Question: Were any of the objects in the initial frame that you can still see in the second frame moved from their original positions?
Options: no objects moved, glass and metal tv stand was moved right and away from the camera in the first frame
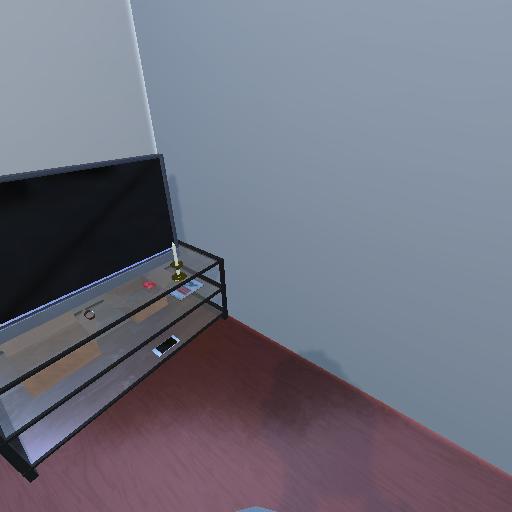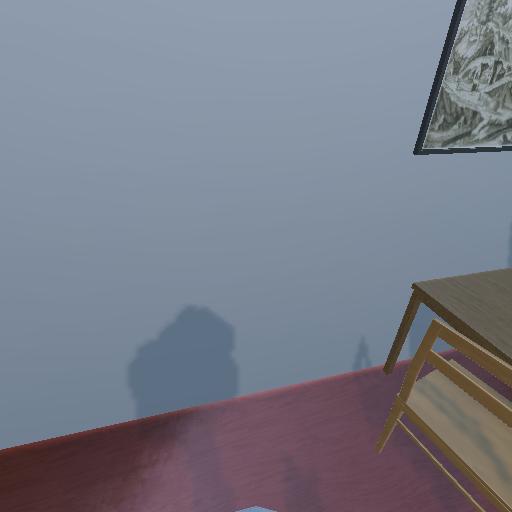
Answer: no objects moved